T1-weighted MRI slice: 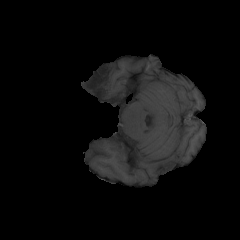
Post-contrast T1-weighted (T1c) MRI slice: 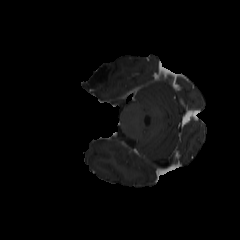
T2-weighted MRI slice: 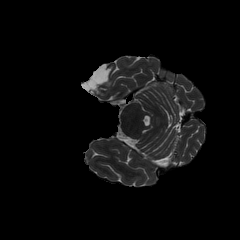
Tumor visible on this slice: no